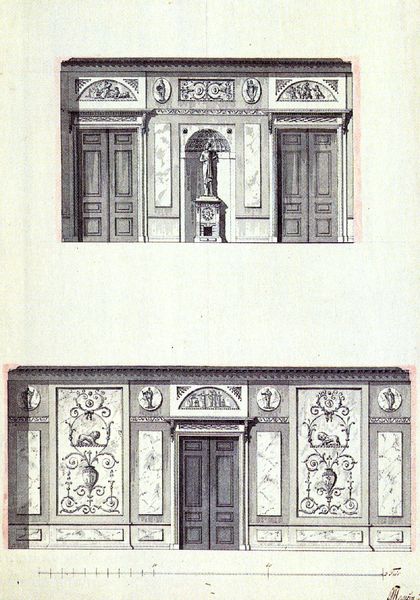
Titel: Zeichnung von zwei Wänden im Gartensaal des Landhauses Cesar Godffroy
Künstler: Christian Frederik Hansen
Schlagwörter: marmor, tür, wand, architektur, skulptur, wandmalerei, nische, entwurf, wandaufriss, architekturzeichnung, skala, planung